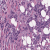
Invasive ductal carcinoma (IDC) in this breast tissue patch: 1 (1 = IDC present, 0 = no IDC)